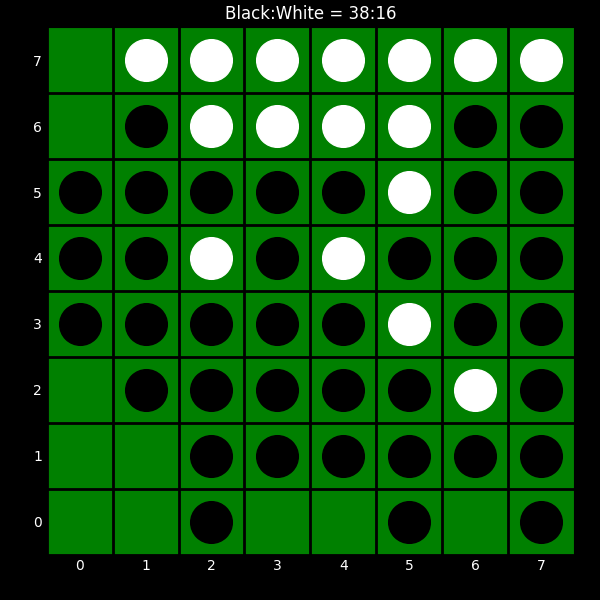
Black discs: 38
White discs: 16